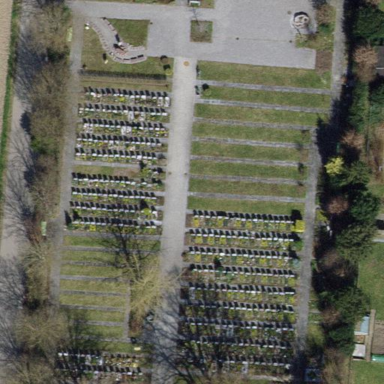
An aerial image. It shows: Cemetery.